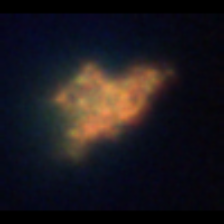
Taxon: Unknown_detritus
Group: Unknown